Field crop: maize
Growth stage: 2
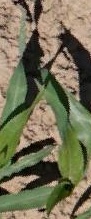
Species: maize